Field crop: maize
Growth stage: 2
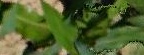
Species: maize